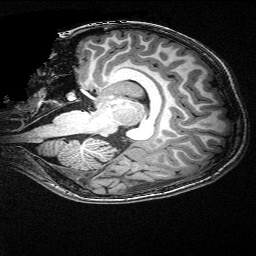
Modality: T1w
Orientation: sagittal
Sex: female
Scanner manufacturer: siemens
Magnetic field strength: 3 T
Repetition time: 2.3 s
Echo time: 0.00336 s